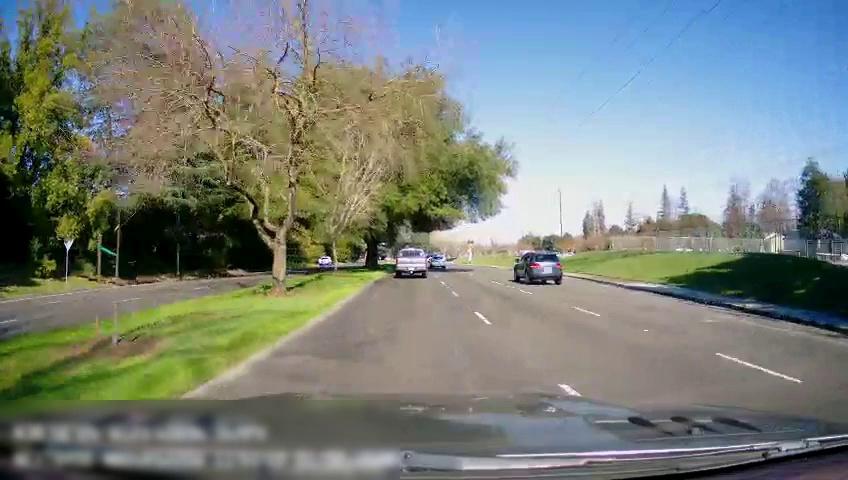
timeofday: Day
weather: Sunny
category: Drivable Space
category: Drivable Space
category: Vehicles | Car
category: Vehicles | Truck
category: Vehicles | Car
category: Vehicles | Car
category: Lanes | Current Lane
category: Lanes | Alternate Lane
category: Lanes | Alternate Lane